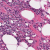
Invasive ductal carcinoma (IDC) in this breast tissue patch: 0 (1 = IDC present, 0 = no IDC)